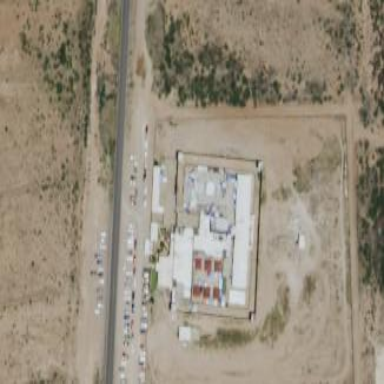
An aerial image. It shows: Prison building.